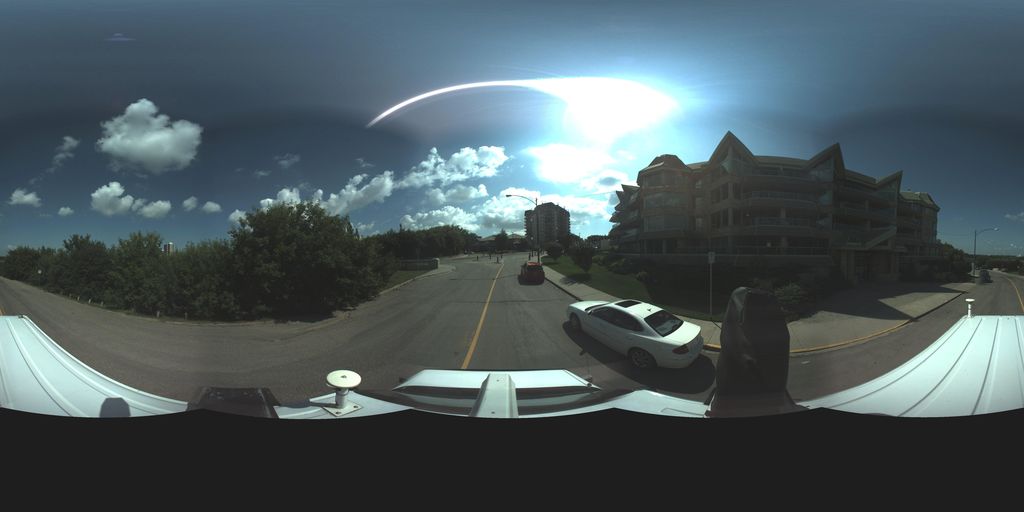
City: saskatoon